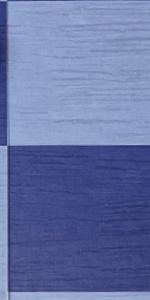
Label: Empty